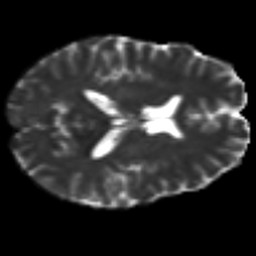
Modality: T2w
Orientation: axial
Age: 42
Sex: female
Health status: healthy
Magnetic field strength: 3 T
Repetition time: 8.4 s
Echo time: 0.0926 s